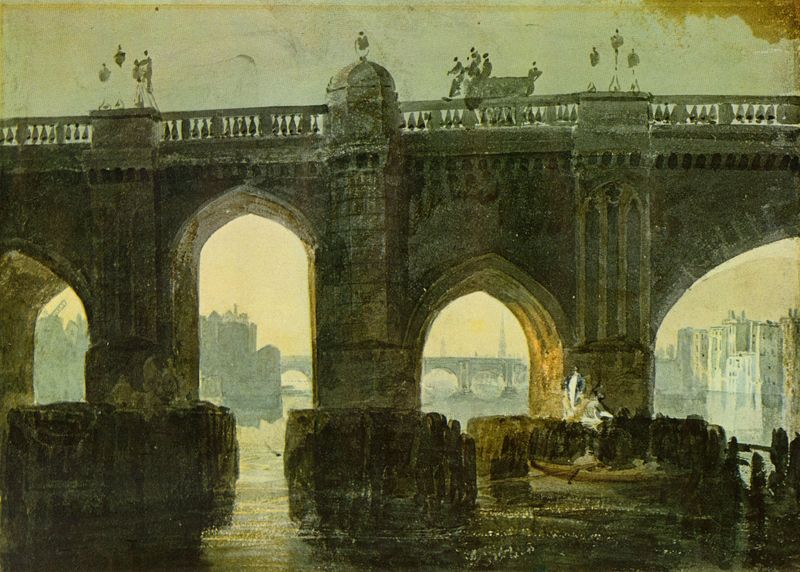
Titel: Old London Bridge
Künstler: William Turner
Standort: London
Institution: British Museum
Schlagwörter: dunkel, gemälde, himmel, mann, schatten, wasser, weiß, wolken, aquarell, fluss, gelb, impressionismus, kirchturm, landschaft, menschen, ocker, see, stadt, ufer, abend, fenster, frankreich, grau, hell, hintergrund, holz, lampen, laterne, laternen, licht, männer, orange, paris, pfeiler, strasse, säule, vordergrund, zeichnung, gebäude, wolke, beige, alt, architektur, mensch, sockel, stein, öl, dämmerung, horizont, häuser, morgen, sonnenaufgang, spiegelung, brücke, brüstung, gewässer, kirche, sonne, figur, gold, personen, gotik, boot, kahn, turm, kanneliert, schiff, segel, papier, umrisse, ansicht, bogen, fassaden, italien, venedig, wohnhäuser, fischer, risse, mauer, dunst, nebel, sonnenuntergang, kutsche, silhouette, pilaster, figuren, seine, joche, kuppel, strom, arch, arches, architecture, blue, church, lamp, men, oil, people, black, dark, gray, green, grey, old, painting, yellow, ruderboot, ruderer, widerschein, geländer, sein, silouette, silhouetten, unscharf, bögen, tusche, durchblick, balustrade, wine, kutscher, tinte, flecken, firnis, gotisch, rosette, spitzbogen, clouds, man, sky, stone, boat, building, house, lake, landscape, ocean, sea, shore, water, waves, distance, houses, reflexion, sun, tower, ballustrade, viadukt, evening, light, peaceful, river, night, breit, drawing, london, color, shadow, sketch, boots, french, boats, british, sail, turner, masswerk, bridge, fence, town, brücken, italy, waagen, brückenbogen, city, haus, lamps, lantern, lights, fuhrwerk, strassenlaternen, brückenpfeiler, cart, gliederung, piers, durchlässe, fundamente, vierpass, brick, bricks, bridges, buildings, venice, prag, gotisierend, neugotisch, baluster, walk, water colour, watercolor, ingenieurskunst, vedoute, statues, istanbul, hochhäuser, english, strassenbeleuchtung, gothic, trist, canoe, carriage, horse, mill, carraige, chariot, morgendämmerung, fish, isle, ships, kutsch, sunset, cityscape, spire, wsser, blendmasswerk, pillar, money, sunrise, neogothic, bank, themse, zweibrücken, sailing, goldlicht, suggeriert, stones, bow, brückenkopf, bpgen, towers, durchfahrten, saine, pole, pferd, car, duchfahrt, vista, capital, vehicle, lampost, morning, gondola, arkade, colonade, fiume, früher morgen, knnelüren, kutshc, new york, pier, spitzbügen, swimming, temse, notre dame, riverscape, ausblick, 1900, aqueduct, brücke#kutsche, eclipse, pont, french bridge, arched bridge, river view, wharf, thames, pylons, callot, pilar, rower, row boat, stain, toen, neutral, aerial perspective, parallel, murky, forgeign, like, brifge, notre', dresden, horse and carriage, arch bridge